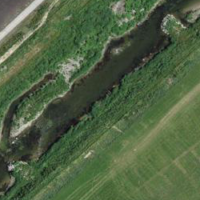
EUNIS habitat code: 53
Species observed at this site:
Polygonum aviculare